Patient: sex F, age 37
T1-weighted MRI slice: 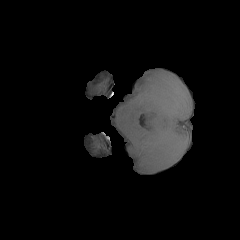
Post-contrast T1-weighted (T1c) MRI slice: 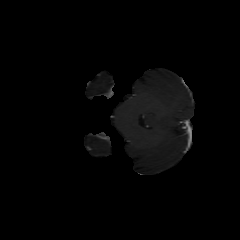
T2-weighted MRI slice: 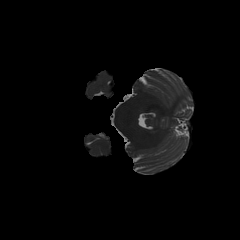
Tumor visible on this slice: no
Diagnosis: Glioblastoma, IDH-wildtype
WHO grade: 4